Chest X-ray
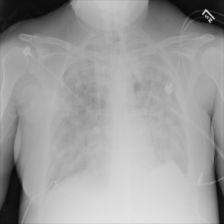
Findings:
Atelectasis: negative
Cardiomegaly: negative
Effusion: negative
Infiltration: positive
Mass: negative
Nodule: negative
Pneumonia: negative
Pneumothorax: negative
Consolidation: negative
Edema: negative
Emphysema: negative
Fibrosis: negative
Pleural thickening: negative
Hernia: negative